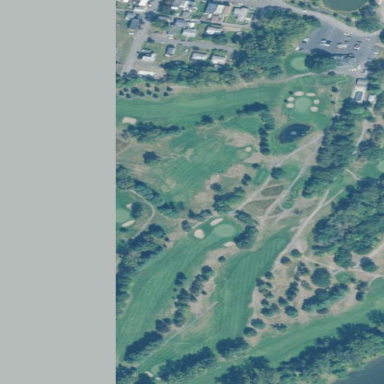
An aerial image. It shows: Golf course.